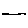
Label: line